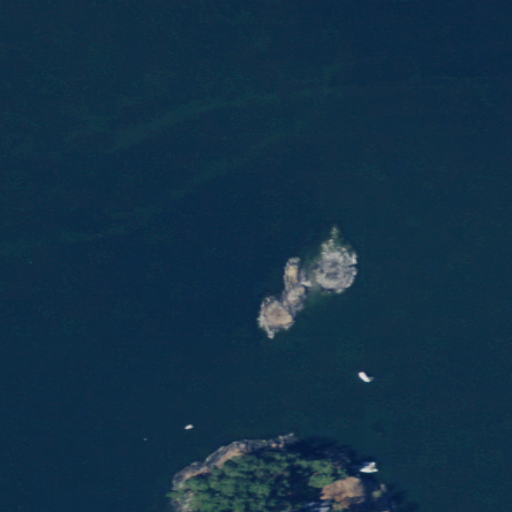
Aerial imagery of island in Washington named Crab Island containing open water, evergreen forest, low intensity development, and herbaceous wetlands